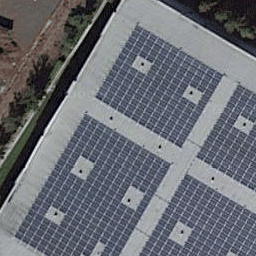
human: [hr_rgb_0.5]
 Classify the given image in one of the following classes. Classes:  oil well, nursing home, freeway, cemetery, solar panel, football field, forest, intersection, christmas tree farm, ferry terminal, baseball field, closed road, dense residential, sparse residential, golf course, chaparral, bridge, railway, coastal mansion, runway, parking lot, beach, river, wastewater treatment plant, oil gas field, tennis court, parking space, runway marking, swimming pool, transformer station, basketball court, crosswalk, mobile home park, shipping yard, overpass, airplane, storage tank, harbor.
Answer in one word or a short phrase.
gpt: solar panel